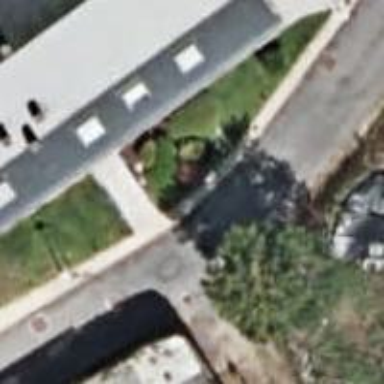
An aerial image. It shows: Sidewalk.